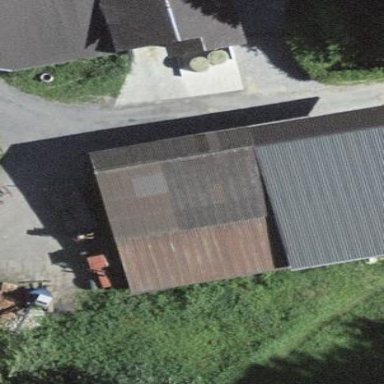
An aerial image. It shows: Barn.